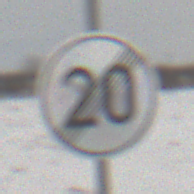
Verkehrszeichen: EndeGeschwindigkeit20
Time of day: MorningAfternoon
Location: Outdoor (Nature)
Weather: Overcast
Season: Winter
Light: Natural